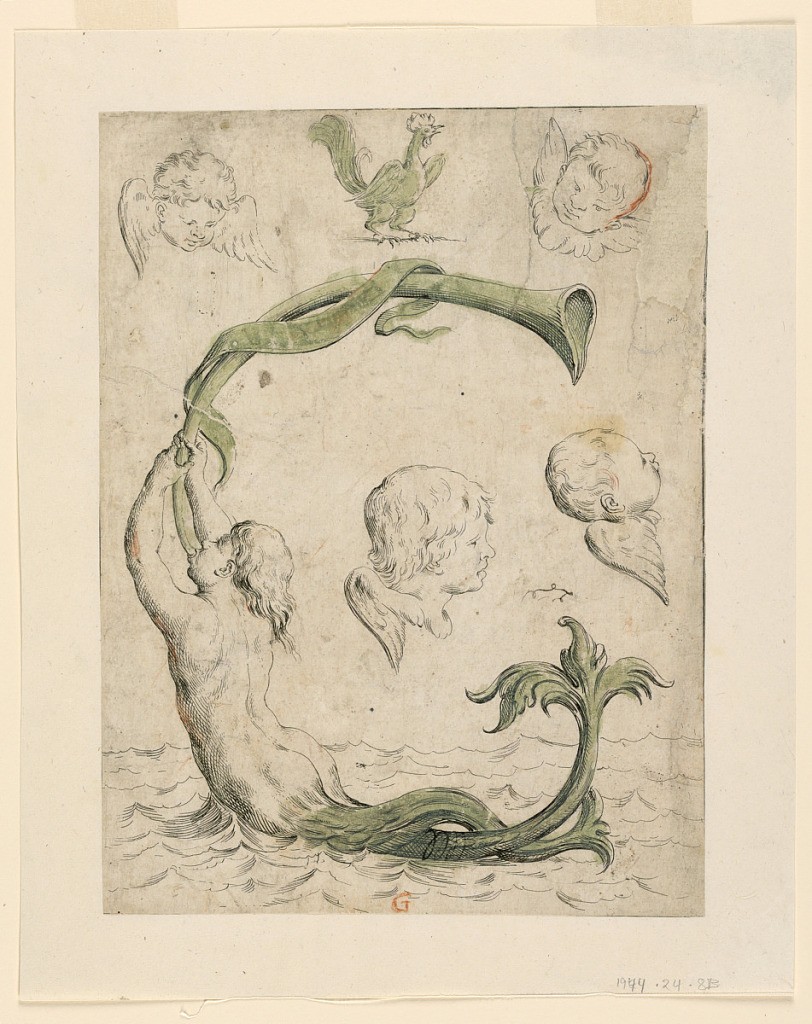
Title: Proofs for four plates of "Alfabeto in Sogno" [Dream Alphabet]: Letter G
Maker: Giuseppe Maria Mitelli, 1634 – 1718
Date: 1683
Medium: White laid paper with red crayon
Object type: Print
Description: Central image of a mermaid blowing a horn forms a G. Additional drawings of four cherubim and a cork.